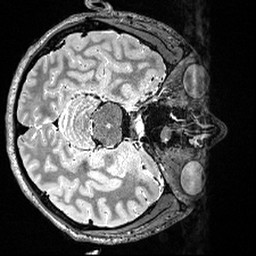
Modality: T2w
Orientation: axial
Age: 25
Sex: male